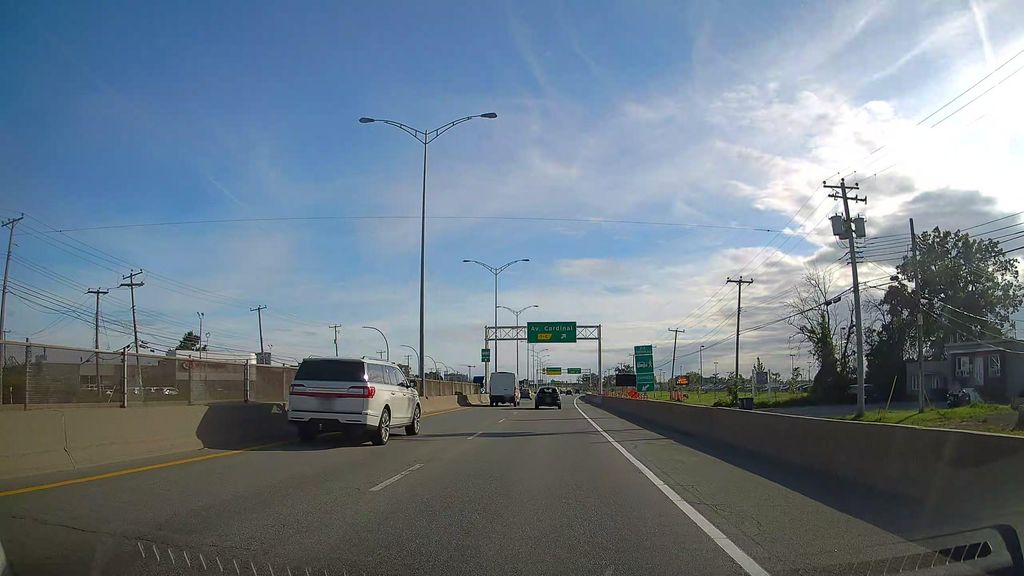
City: montreal